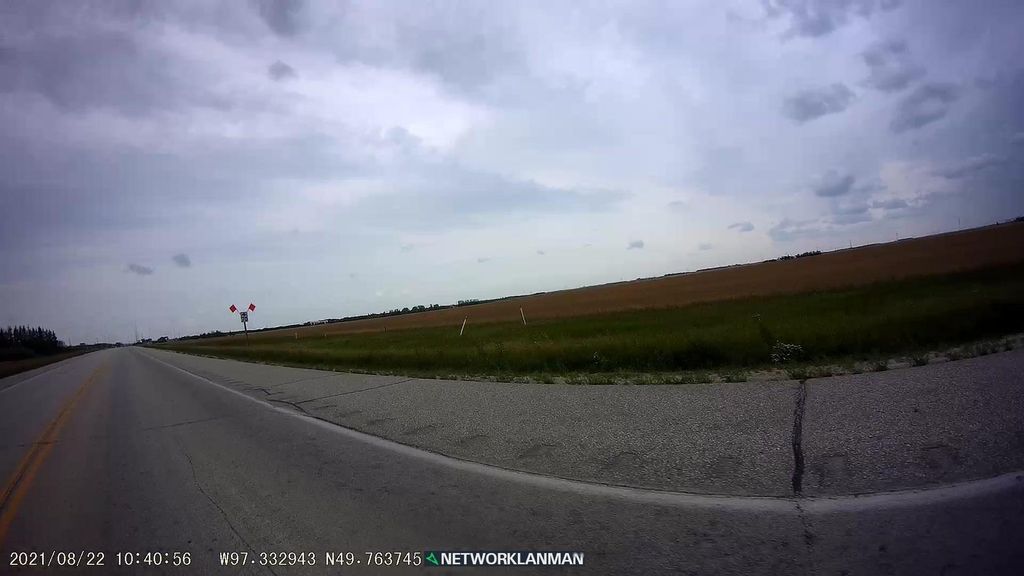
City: winnipeg